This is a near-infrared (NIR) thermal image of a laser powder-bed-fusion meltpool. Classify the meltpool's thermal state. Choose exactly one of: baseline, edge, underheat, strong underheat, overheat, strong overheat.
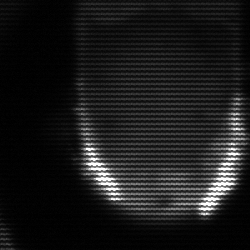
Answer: baseline